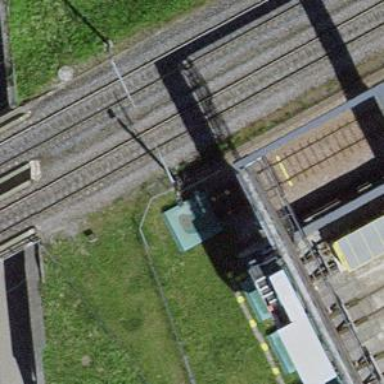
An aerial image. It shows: Railway spur service.